Question: How can I use css to make the dotted border and solid border in one line in a drop down menu this site,
<URL>
here is the image I highlighted the line that I meant above,

here is the link of the drop menu which I fail to make the line like above. what I get is either a total solid border or dotted border, and I can't have them both dynamical like the site above.
<URL>
some abstract of the css,
'''
/* drop down menu local level 1 */
#footer > ul > li {
float:left;
margin:0px 15px 0px 0px;
}
#footer > ul > li > a {
padding: 4px 8px 4px 0px;
list-style-type:disc;
list-style-position:inside;
display:list-item;
text-decoration:none;
color:#ffffff;
border:0px solid #0066FF;
}
#footer > ul > li > a:hover {
color:#000000;
border-top: 1px solid #000;
border-left: 1px solid #000;
border-right: 1px solid #000;
}
/* drop down menu local level 2 */
#footer > ul > li > ul{
display:none;
position: absolute;
border: 1px solid #000;
min-width:200px;
}
#footer > ul > li > ul > li {
float: none;
}
#footer > ul > li > ul > li > a {
padding:4px 15px 4px 15px;
}
#footer > ul > li:hover ul ,
#footer > ul > li.hover ul {
display: block;
}
#footer > ul > li:hover li > a,
#footer > ul > li.hover li > a {
background-color: #b8b2b2;
border-bottom: 1px solid #ffffff;
color: #000000;
/*width:200px; use a fixed width to fix IE if use 'position: relative' on all <li>*/
}
#footer > ul > li > ul > li > a:hover {
color:#000000;
background-color:#cccccc;
}
'''
is it some tricks in javascript or using images?
many thanks
Lau
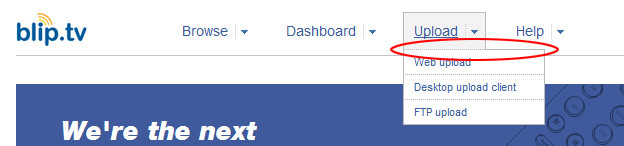
Answer: The way blip.tv created that effect was by doing the following:
1. Created a style for the 4 major links (Browse, Dashboard, Upload and Help) that had a solid border on top, right, left and a dotted border on the bottom. They then made this element position: relative and gave it a higher z-index than its drop-down menu.
2. The dropdown menu <ul> has a solid border all around it and is position absolute. When it appears, it is positioned 1px under its invoking link (which makes it look like the dotted and solid borders are on the same line).
3. Finally each <li> item of the dropdown has a dotted border on the bottom.